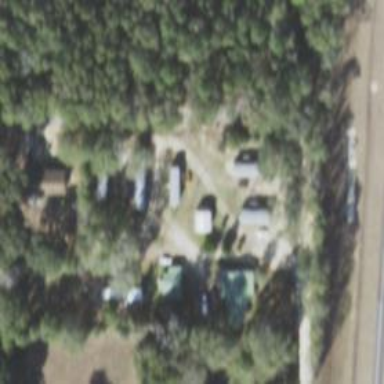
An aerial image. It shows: Residential area designated as trailer park.